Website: crate-barrel
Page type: customer-info-address
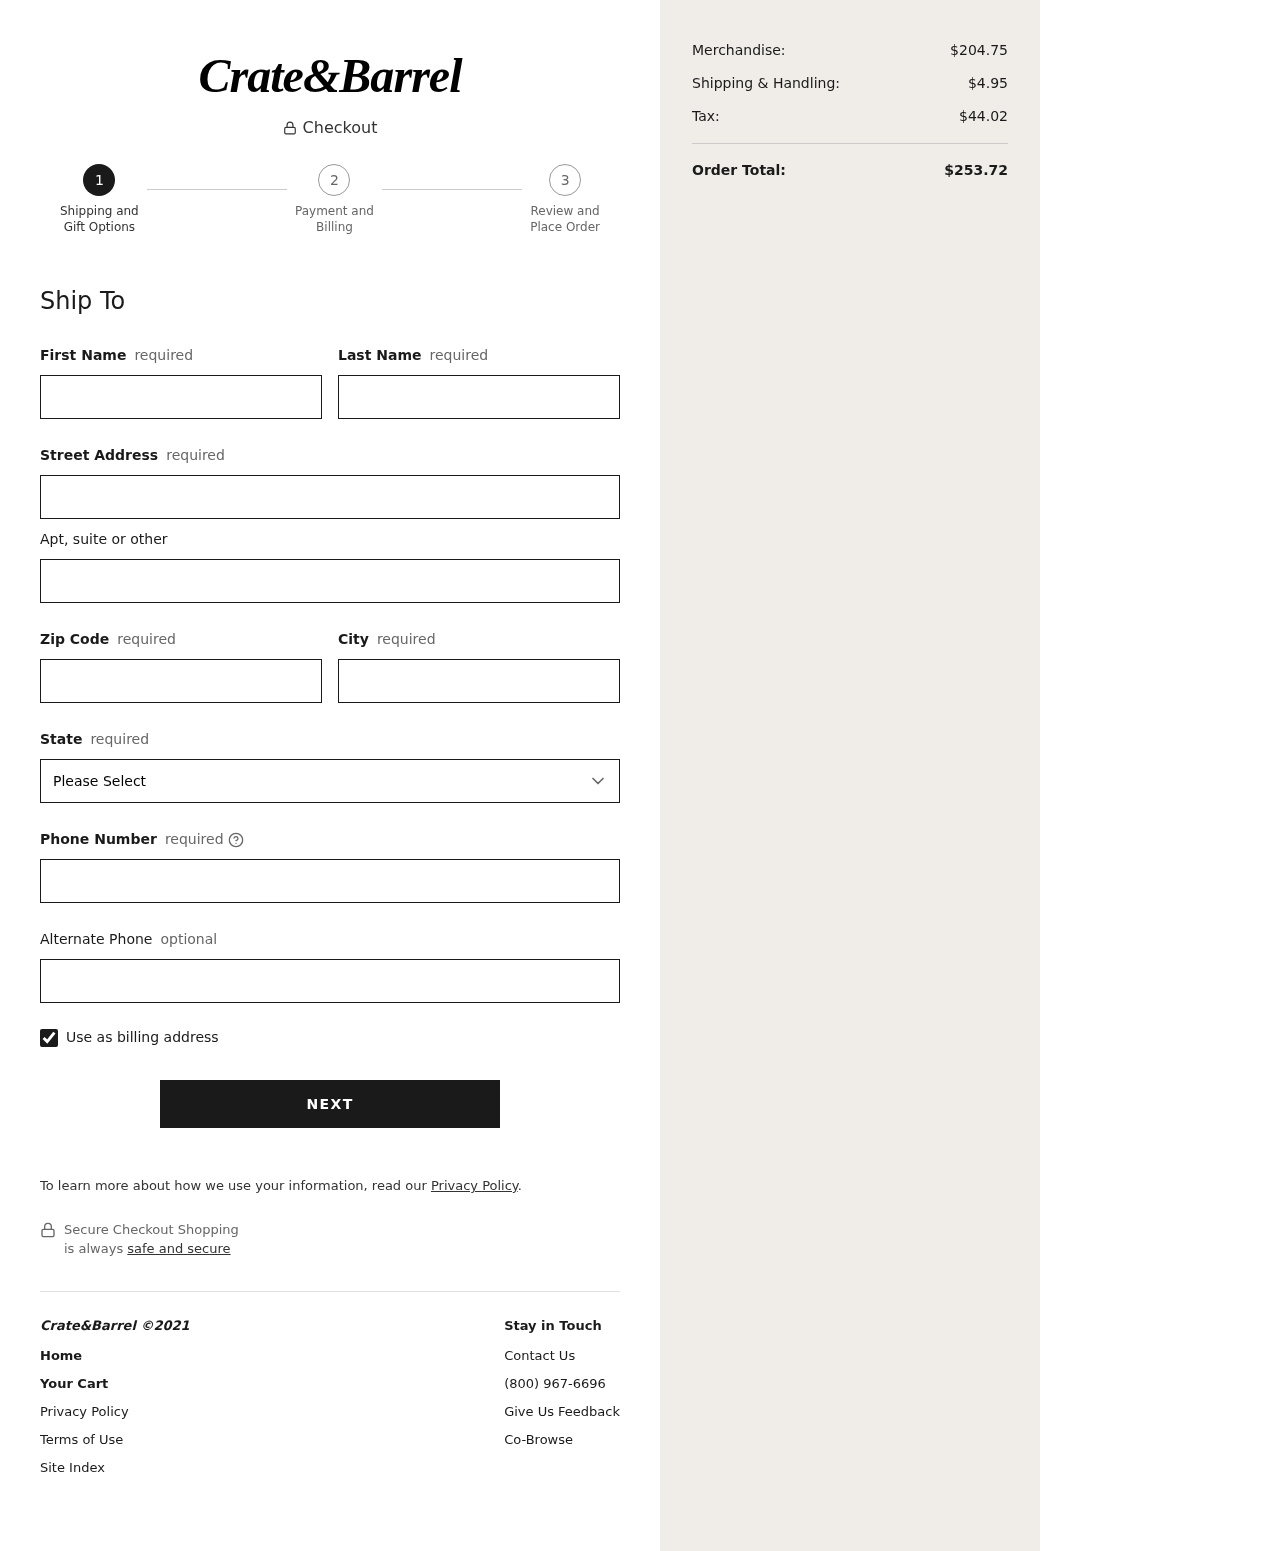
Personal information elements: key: PII_STATE
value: Illinois
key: PII_FIRSTNAME
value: Angelica
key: PII_LASTNAME
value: Adams
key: PII_STREET
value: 6820 Banks Forks
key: PII_STREET2
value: Apt. 462
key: PII_POSTCODE
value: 16970
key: PII_CITY
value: Danielburgh
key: PII_PHONE
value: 7576651155
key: PII_PHONE_ALT
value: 2489176665
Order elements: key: ORDER_SUBTOTAL
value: $204.75
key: ORDER_SHIPPING_COST
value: $4.95
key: ORDER_TAX
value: $44.02
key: ORDER_TOTAL
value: $253.72